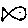
Label: fish